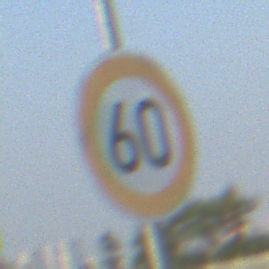
Verkehrszeichen: Geschwindigkeit60
Umgebung: Outdoor, Urban
Tageszeit: SunriseSunset
Wetter: Clear
Licht: Natural
Jahreszeit: NotSpecified
Kontrast: MediumContrast